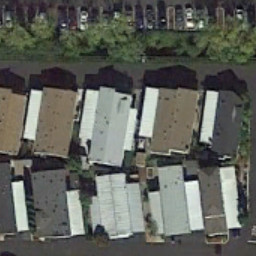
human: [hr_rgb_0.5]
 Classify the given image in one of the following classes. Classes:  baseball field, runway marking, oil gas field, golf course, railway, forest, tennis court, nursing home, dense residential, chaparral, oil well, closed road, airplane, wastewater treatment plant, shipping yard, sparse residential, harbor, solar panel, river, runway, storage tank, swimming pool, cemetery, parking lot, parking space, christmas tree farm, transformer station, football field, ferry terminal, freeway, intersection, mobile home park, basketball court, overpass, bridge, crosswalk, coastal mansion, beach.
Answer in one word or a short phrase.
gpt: mobile home park